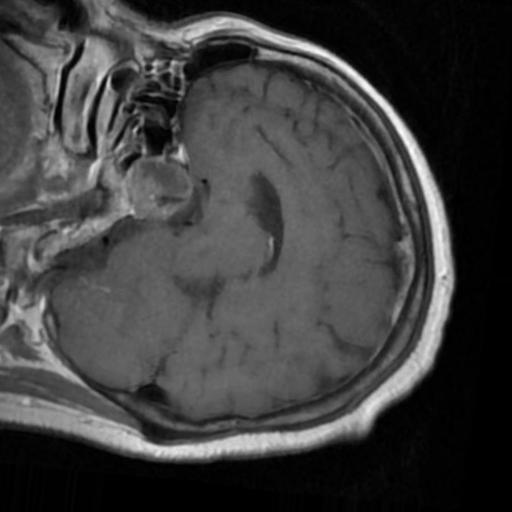
Label: brain_tumor